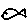
Label: fish